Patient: sex M, age 57
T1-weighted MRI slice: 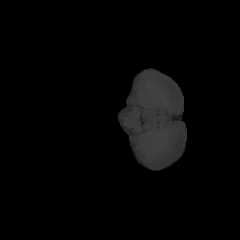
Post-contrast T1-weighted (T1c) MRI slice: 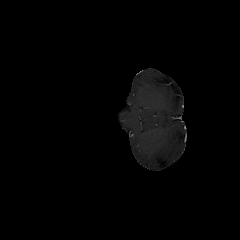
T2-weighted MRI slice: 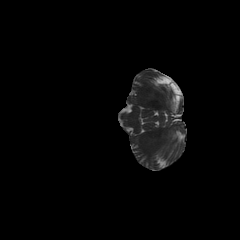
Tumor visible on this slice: no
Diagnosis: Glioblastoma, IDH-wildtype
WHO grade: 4